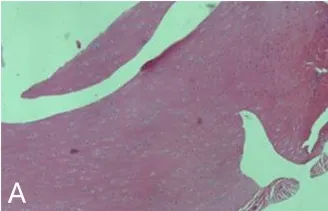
The pathology examination of the resected mass showed cartilage map (A, B).
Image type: pathology (h&e)